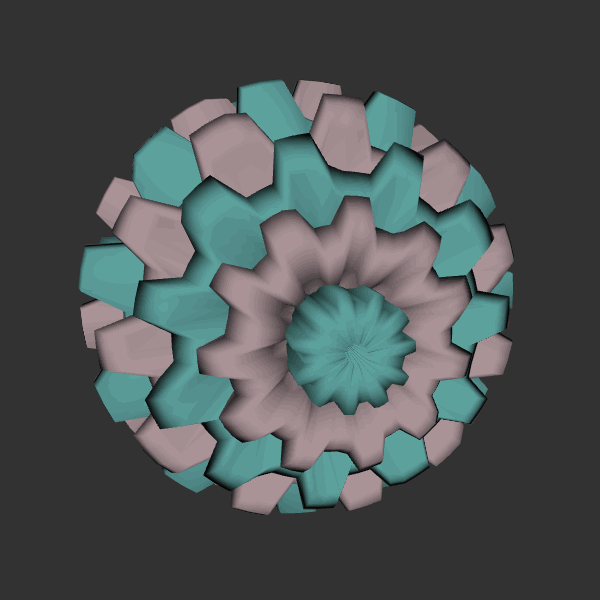
Background: dark